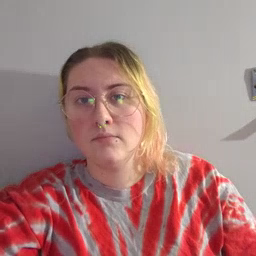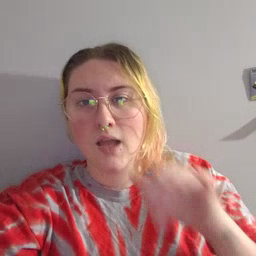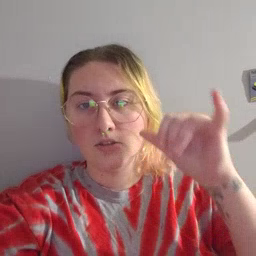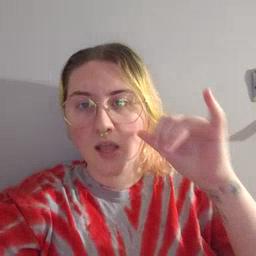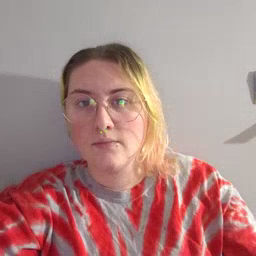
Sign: yesterday